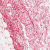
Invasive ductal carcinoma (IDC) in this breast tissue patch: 0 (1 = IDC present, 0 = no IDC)